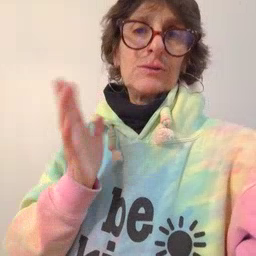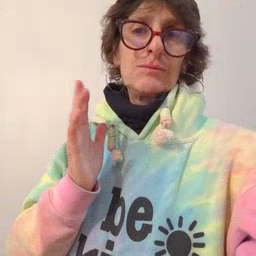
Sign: talk